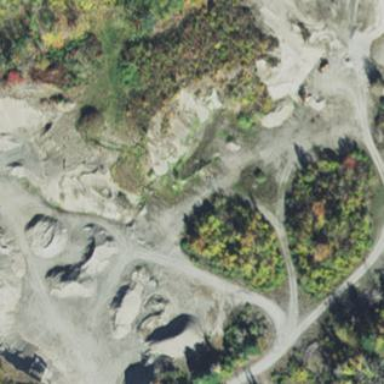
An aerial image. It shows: Quarry area.